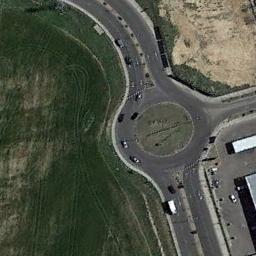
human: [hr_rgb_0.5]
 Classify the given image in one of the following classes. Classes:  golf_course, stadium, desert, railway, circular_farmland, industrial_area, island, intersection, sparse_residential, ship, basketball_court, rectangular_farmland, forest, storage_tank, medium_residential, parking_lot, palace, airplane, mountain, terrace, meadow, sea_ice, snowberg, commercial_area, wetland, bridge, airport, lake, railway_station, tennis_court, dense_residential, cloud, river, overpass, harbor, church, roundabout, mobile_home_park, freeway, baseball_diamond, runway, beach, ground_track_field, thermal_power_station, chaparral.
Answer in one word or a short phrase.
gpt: roundabout